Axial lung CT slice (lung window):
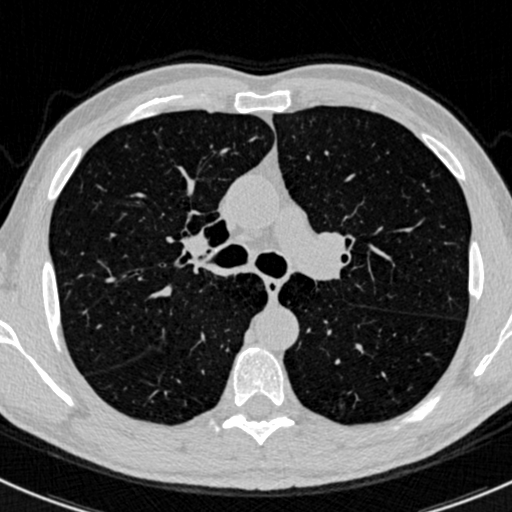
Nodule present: no